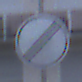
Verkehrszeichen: EndeSaemtlicherBegrenzungen
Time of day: SunriseSunset
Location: Outdoor (Urban)
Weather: PartlyCloudy
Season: NotSpecified
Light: Natural